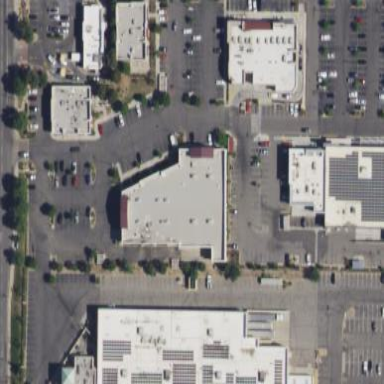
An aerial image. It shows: Retail building.